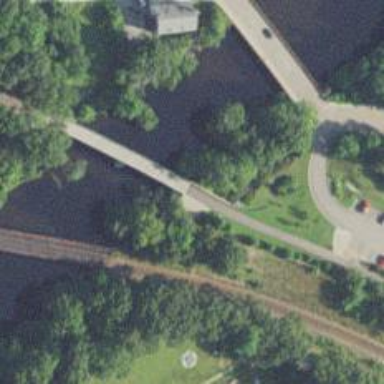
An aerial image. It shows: Cycleway passing over abandoned railway bridge.